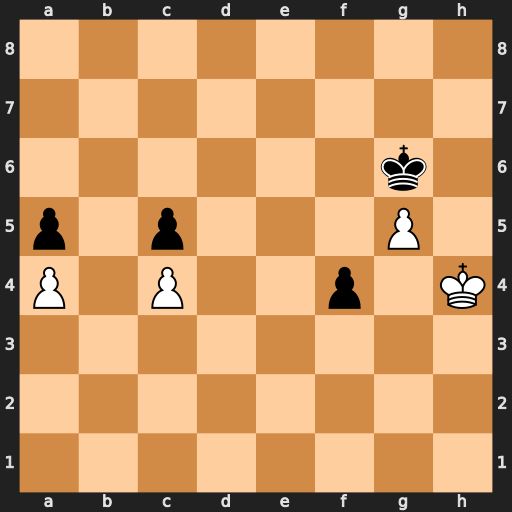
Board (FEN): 8/8/6k1/p1p3P1/P1P2p1K/8/8/8
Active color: w
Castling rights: -
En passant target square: -
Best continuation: Kg4 f3 Kxf3